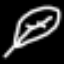
Label: leaf